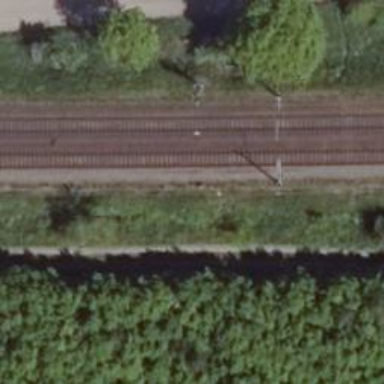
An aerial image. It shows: Signal light at railway crossing.